Platform: Mobile
Application: Arc Browser
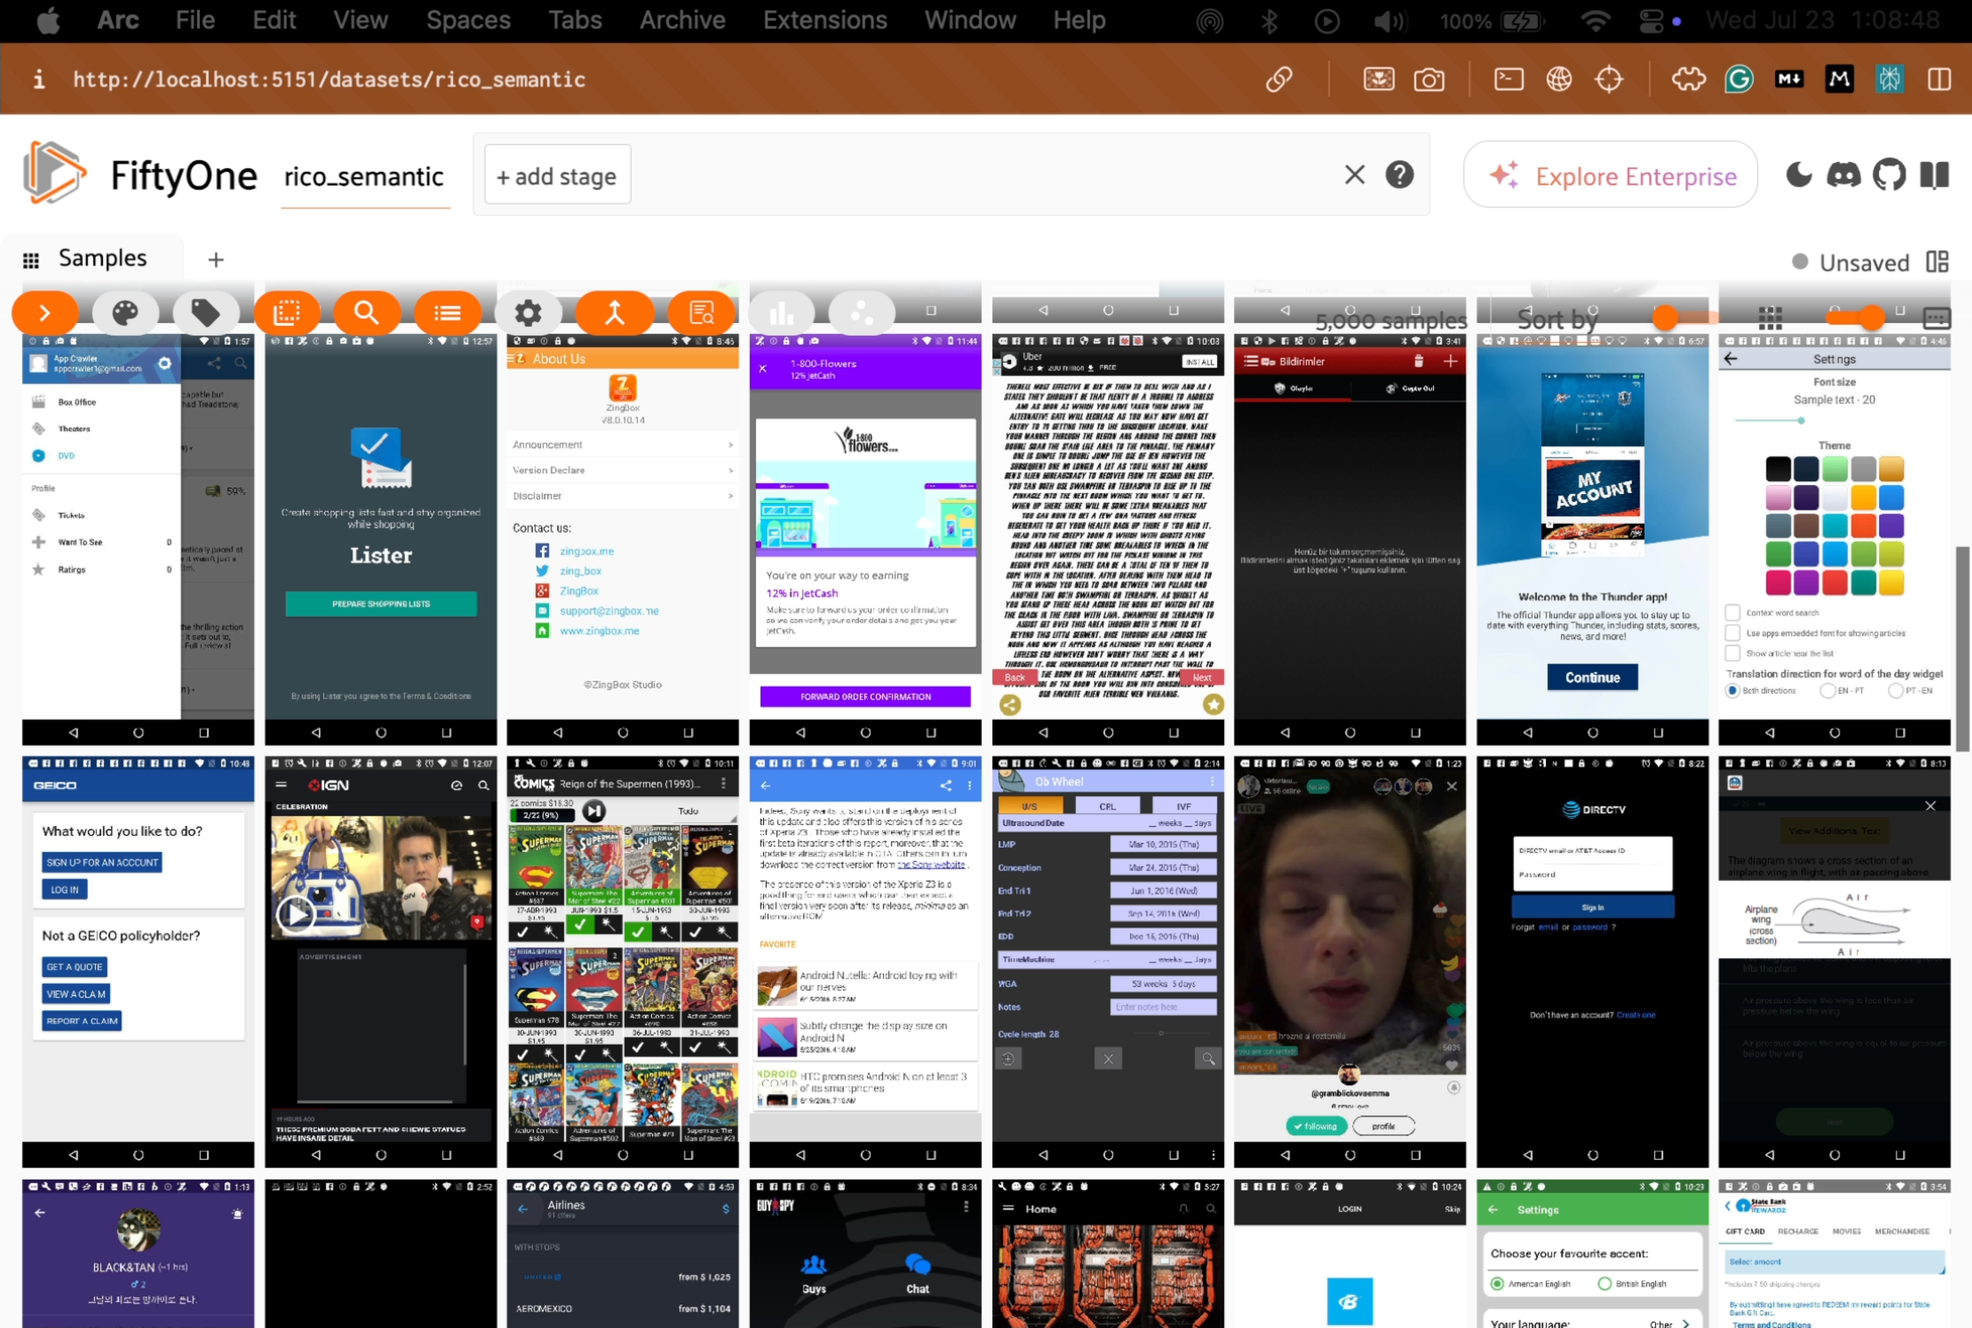
task_description: Show the sidebar
action_type: click
element_info: Icon
task_description: Change app view to dark mode
action_type: click
element_info: Icon

task_description: Join the FiftyOne community on Discord
action_type: click
element_info: Icon

task_description: View the source code for FiftyOne on GitHub
action_type: click
element_info: Icon

task_description: Read the documentation for FiftyOne
action_type: click

task_description: Load a different dataset
action_type: select
element_info: Menu Item

task_description: Change the color settings
action_type: click
element_info: Icon

task_description: Tag samples or labels
action_type: click
element_info: Icon

task_description: Open the embeddings panel
action_type: click
element_info: Icon

task_description: Open the histogram panel
action_type: click
element_info: Icon

task_description: Add a view stage to the dataset
action_type: select
element_info: Menu Item

task_description: Get help using the view bar
action_type: click
element_info: Icon

task_description: Clear the view stage thats been applied to this dataset
action_type: click
element_info: Icon